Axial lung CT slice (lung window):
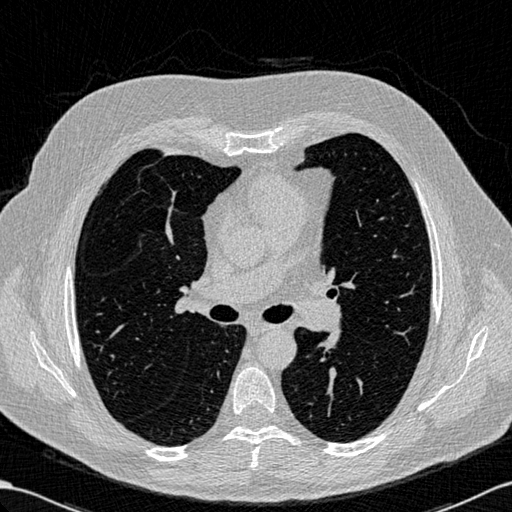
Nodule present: no